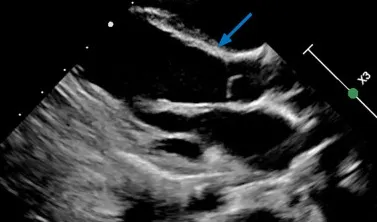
084 , illustrating diffuse hyperechogenic foci of the interventricular septum (arrows). PND, postnatal day.
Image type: radiology (ultrasound)